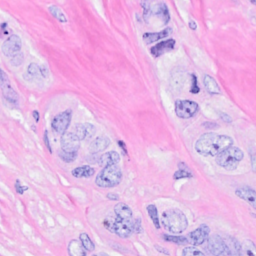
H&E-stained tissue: Breast